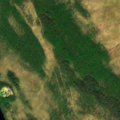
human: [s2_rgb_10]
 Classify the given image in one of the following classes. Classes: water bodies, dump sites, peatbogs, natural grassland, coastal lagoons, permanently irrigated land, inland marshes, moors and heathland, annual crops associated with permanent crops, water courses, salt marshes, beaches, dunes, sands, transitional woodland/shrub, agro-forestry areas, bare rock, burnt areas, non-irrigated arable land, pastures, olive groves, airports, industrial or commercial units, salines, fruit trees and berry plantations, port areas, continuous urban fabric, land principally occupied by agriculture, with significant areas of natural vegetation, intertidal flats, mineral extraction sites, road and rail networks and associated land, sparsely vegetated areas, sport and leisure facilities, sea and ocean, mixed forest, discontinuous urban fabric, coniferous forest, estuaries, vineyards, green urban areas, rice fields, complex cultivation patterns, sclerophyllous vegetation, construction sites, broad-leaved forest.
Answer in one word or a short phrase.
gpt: coniferous forest, mixed forest, transitional woodland/shrub, peatbogs, water bodies